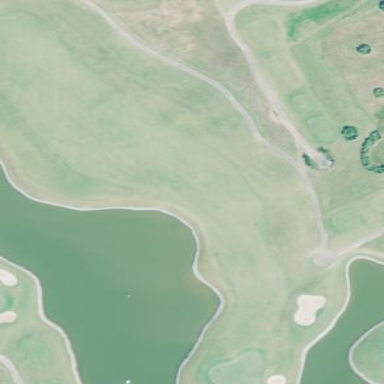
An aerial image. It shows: Rough area in golf course.